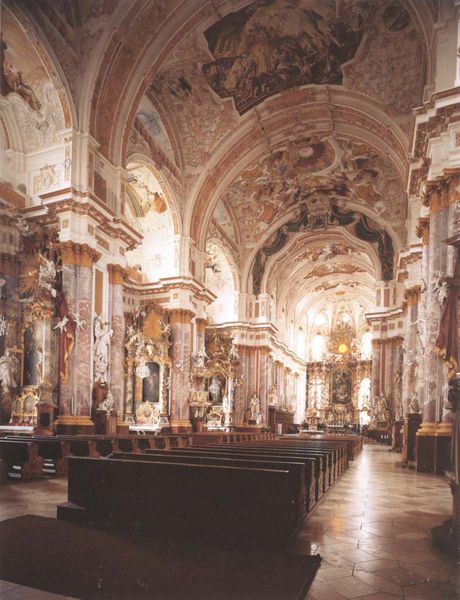
Titel: Kloster Fürstenfeld
Künstler: Giovanni Antonio Viscardi
Standort: Fürstenfeldbruck, Kloster Fürstenfeld (EU - D - Bayern)
Schlagwörter: himmel, schatten, holz, licht, pfeiler, säulen, malerei, barock, kirche, boden, gold, decke, schiff, rundbogen, innenansicht, edel, foto, gewölbe, dom, schlicht, fliesen, altar, bänke, kapitelle, langhaus, kapitell, mittelschiff, statuen, christlich, rundbögen, konsolen, basis, schaft, rettung, sakralbau, deckenmalerei, prunkvoll, überfüllt, überladen, himmelswelt